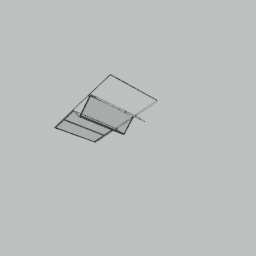
Label: architecture